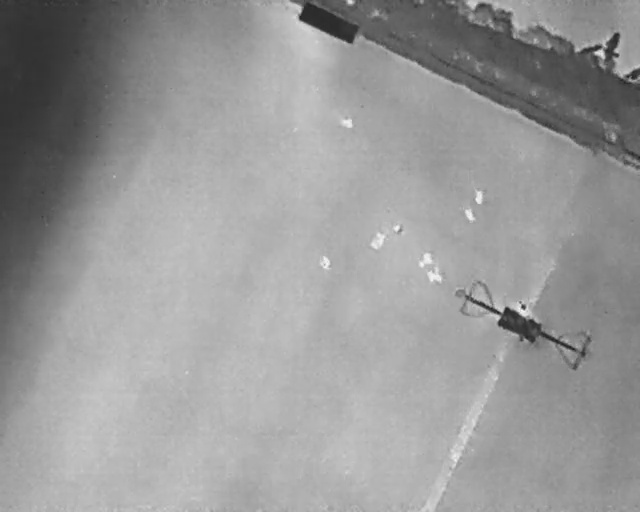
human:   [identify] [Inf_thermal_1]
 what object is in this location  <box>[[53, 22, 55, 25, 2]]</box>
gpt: <ref>1 medium person at the top</ref>